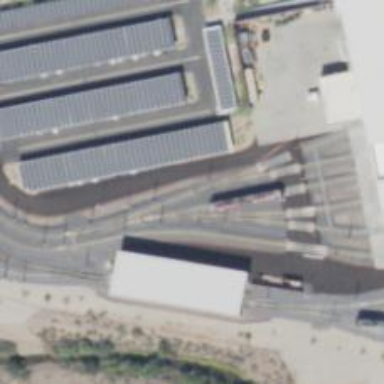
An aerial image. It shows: Light rail yard with electrified contact lines.